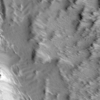
Label: not_dusty